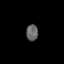
Tissue: lung
Cell type: Epithelial cells
Senescence score: 0.2435
Nuclear area (px): 188
Mean DAPI intensity: 100.218